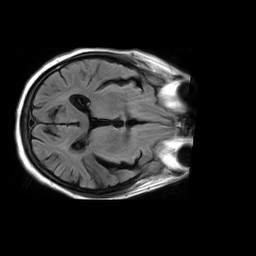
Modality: FLAIR
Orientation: axial
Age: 72
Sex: male
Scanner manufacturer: philips
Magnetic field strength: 1.5 T
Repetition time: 10 s
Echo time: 0.11 s